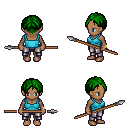
a pixel art fantasy rpg character, female body template, human, dark skin, teal pirate shirt, metal pants, green parted hairstyle, bracelets, spear, four views (front, back, left, right), 2x2 character sprite sheet, small pixel art, hard edges, no anti-aliasing